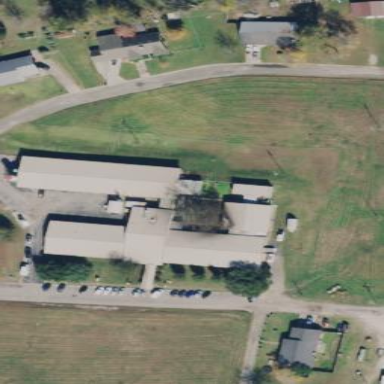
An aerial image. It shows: Nursing home building.